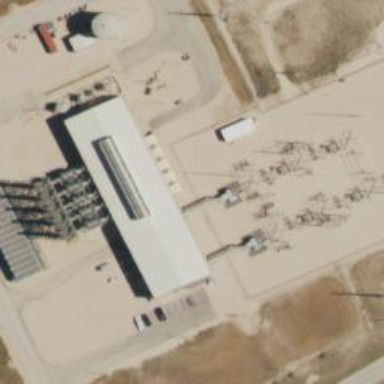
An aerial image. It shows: Gas-powered generator.